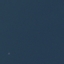
Land use / land cover: SeaLake